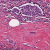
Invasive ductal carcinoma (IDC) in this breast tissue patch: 0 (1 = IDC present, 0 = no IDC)